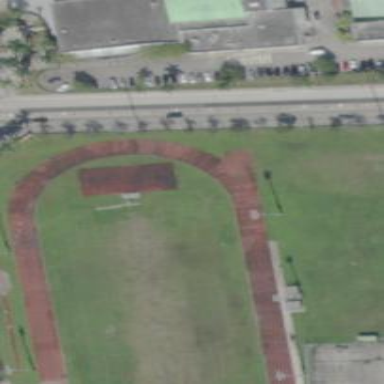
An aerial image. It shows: American football pitch.